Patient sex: M
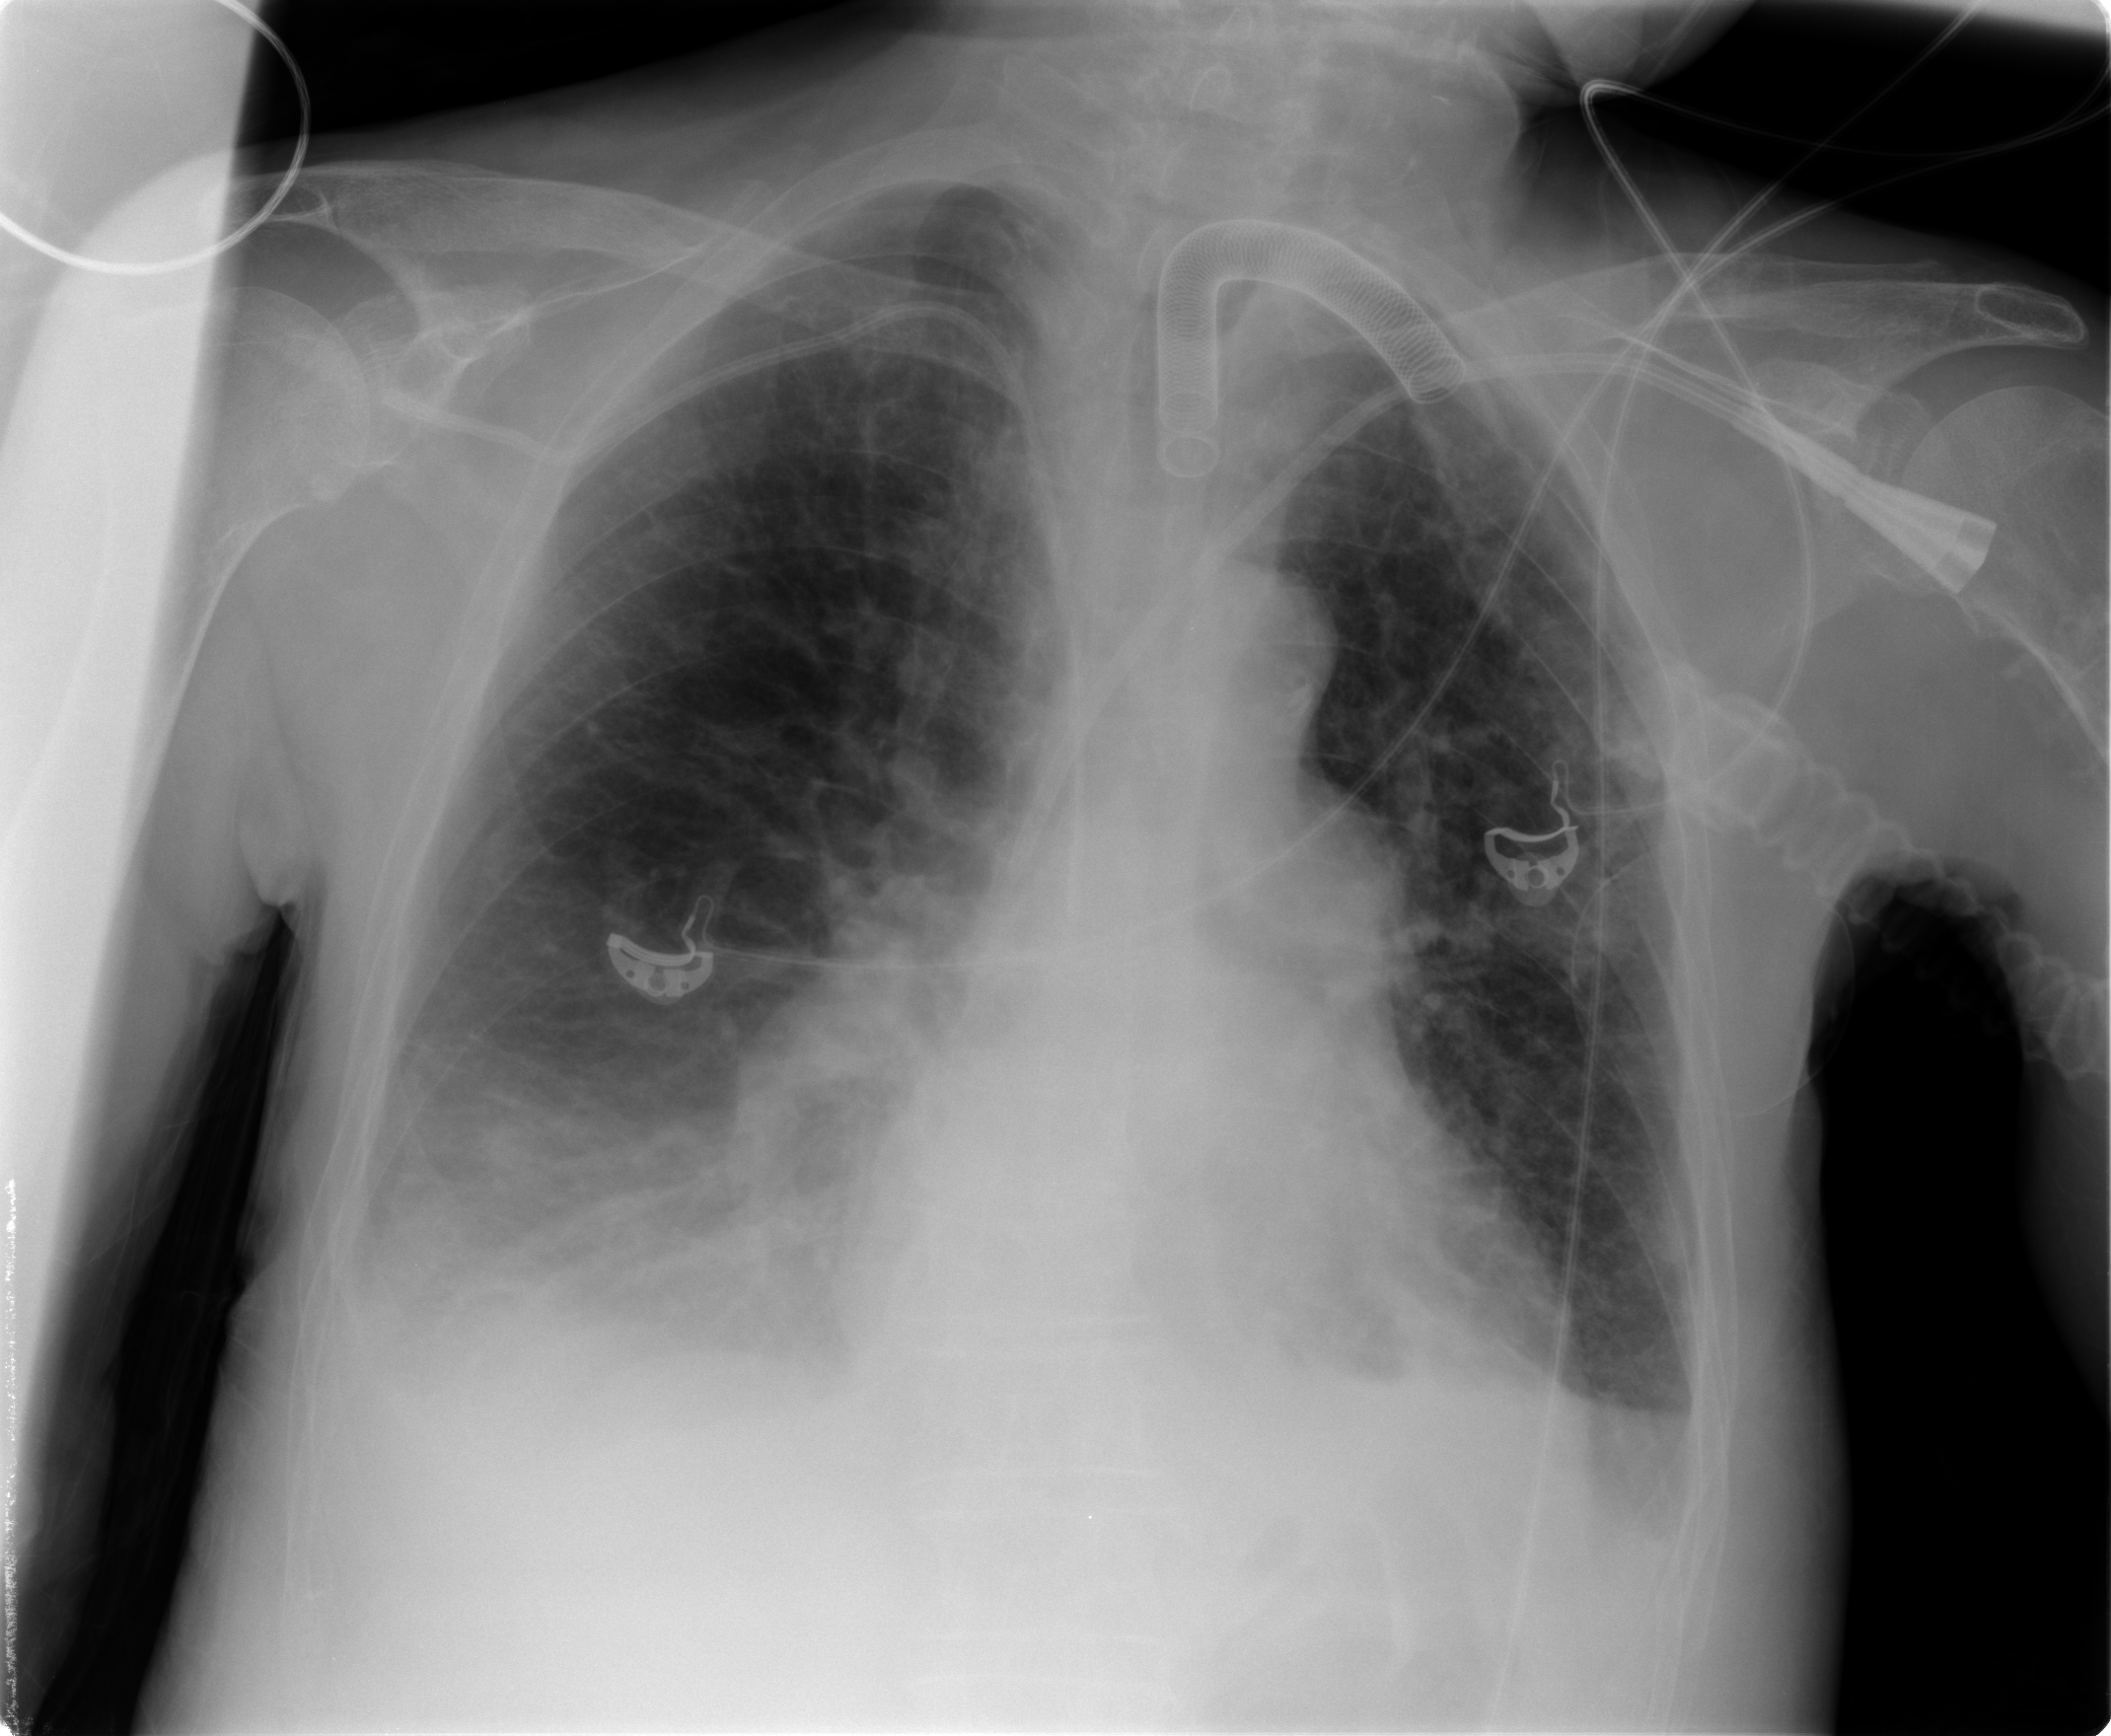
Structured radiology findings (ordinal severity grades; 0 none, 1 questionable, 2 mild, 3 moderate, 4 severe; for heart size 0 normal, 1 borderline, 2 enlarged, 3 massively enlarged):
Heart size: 0
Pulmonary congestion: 3
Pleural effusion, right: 2
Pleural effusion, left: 2
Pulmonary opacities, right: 2
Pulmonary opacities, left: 2
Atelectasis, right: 2
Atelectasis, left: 1